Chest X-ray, PA view. Patient: 73 years old, sex M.
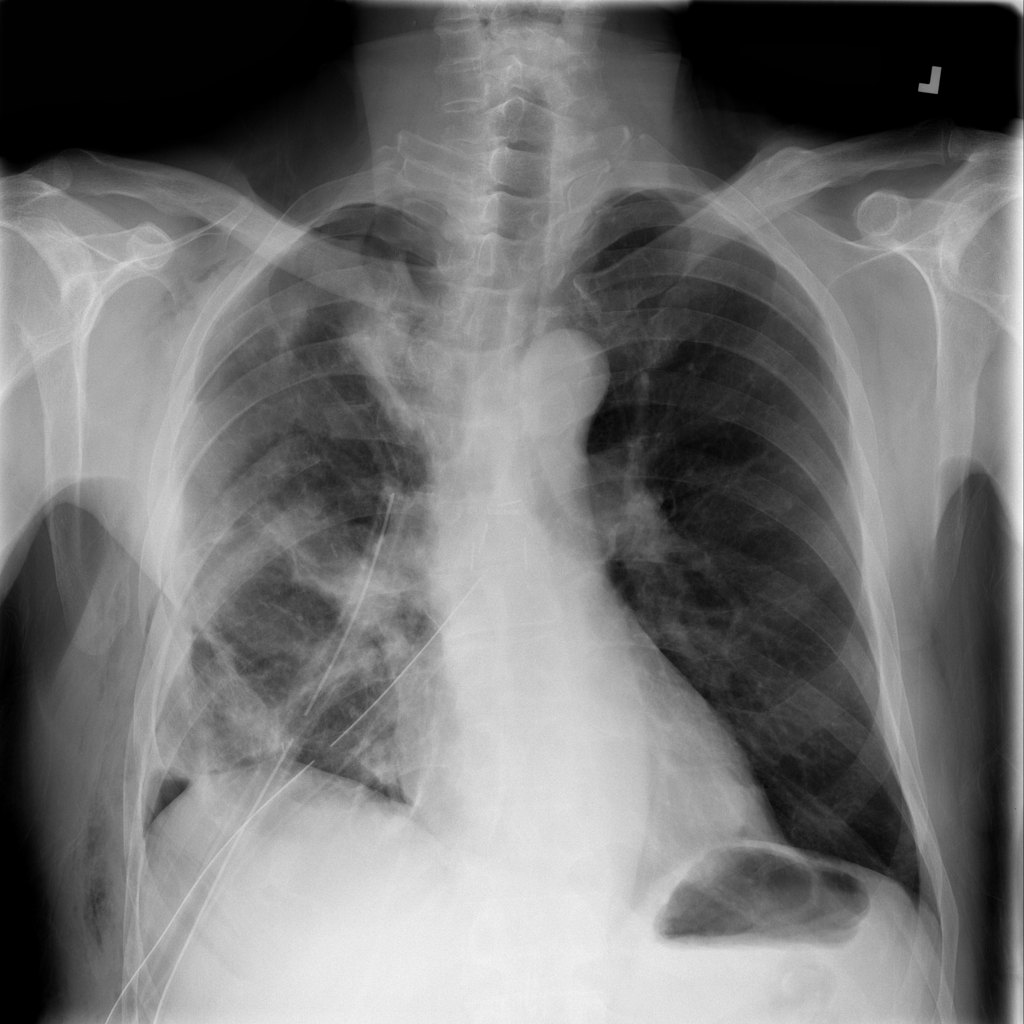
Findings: Emphysema, Pneumothorax